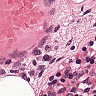
Metastatic tissue present: no